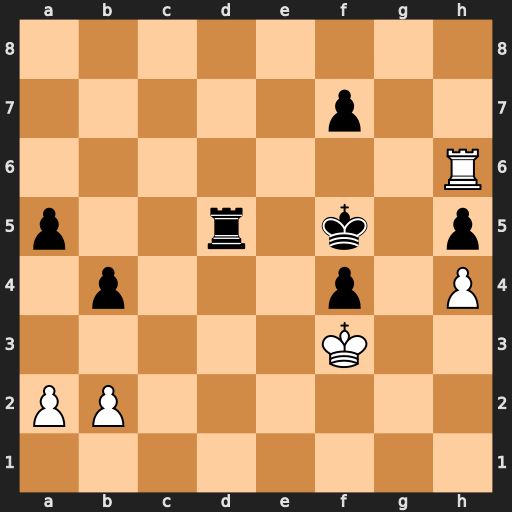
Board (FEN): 8/5p2/7R/p2r1k1p/1p3p1P/5K2/PP6/8
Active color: w
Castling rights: -
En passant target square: -
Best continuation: Rxh5+ Ke6 Rxd5 Kxd5 Kxf4